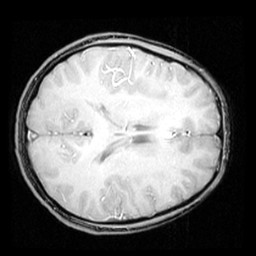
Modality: inplaneT1
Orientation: axial
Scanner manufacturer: ge
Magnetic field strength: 3 T
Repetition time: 0.25 s
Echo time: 0.0036 s